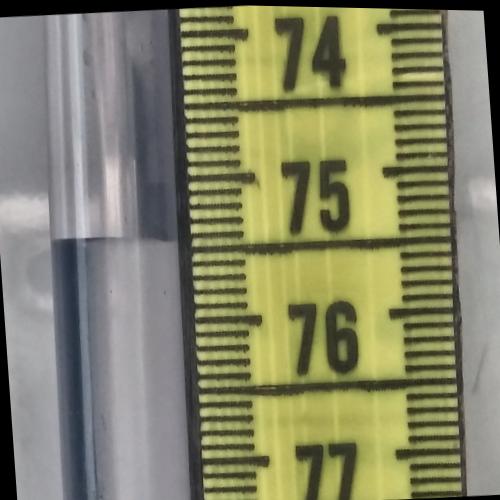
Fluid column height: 75.4 cm